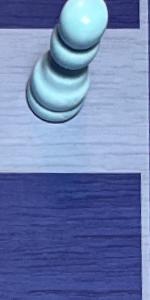
Label: Empty